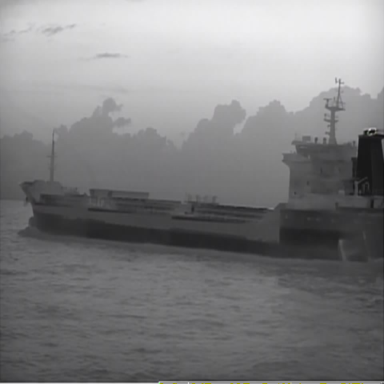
There is a liner in the infrared image.